Interaction volume radius: 10 \u00c5
Interaction volume height: 20 \u00c5
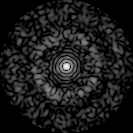
Disorder parameter: 0.834